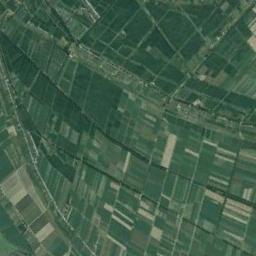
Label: rectangular_farmland